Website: crate-barrel
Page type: customer-info-address
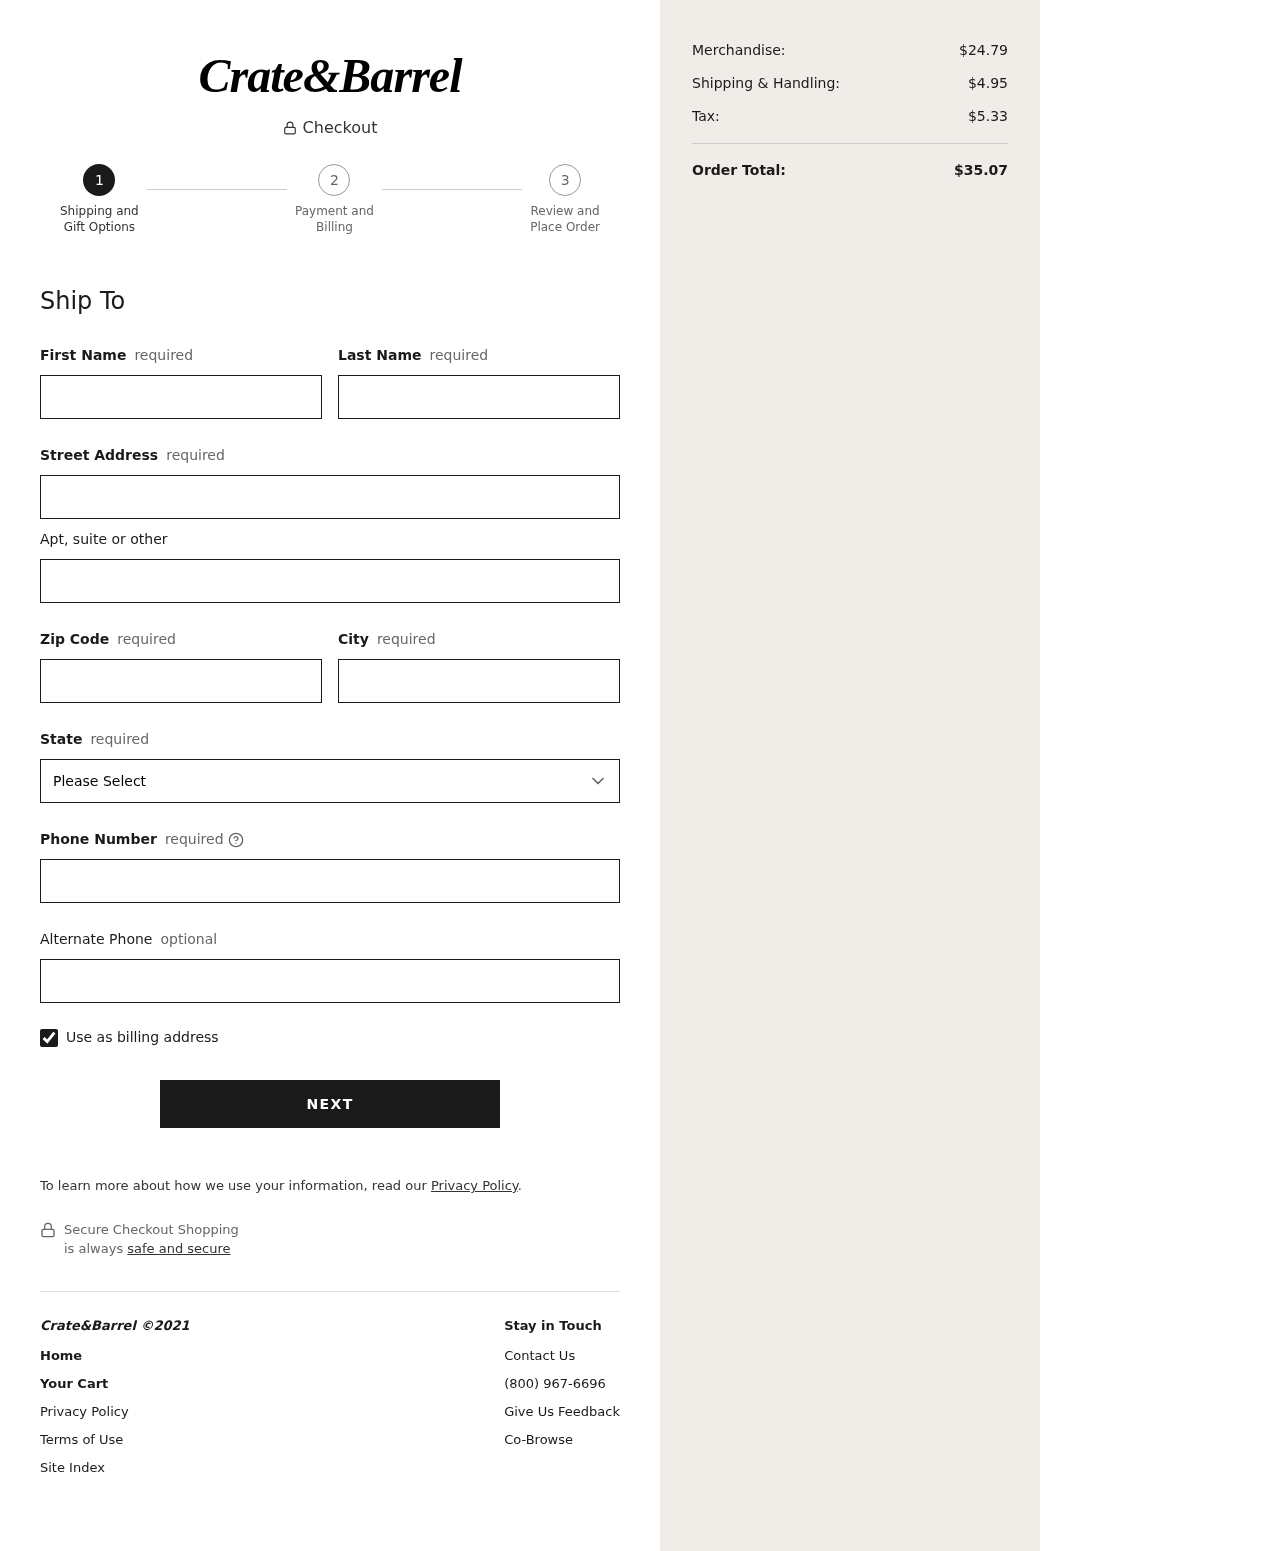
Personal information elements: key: PII_STATE
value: MP
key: PII_FIRSTNAME
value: Brian
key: PII_LASTNAME
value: Wheeler
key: PII_STREET
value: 58376 Craig Isle Apt. 573
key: PII_POSTCODE
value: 72403
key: PII_CITY
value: Port Shawnbury
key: PII_PHONE
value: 2076193251
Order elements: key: ORDER_SUBTOTAL
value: $24.79
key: ORDER_SHIPPING_COST
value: $4.95
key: ORDER_TAX
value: $5.33
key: ORDER_TOTAL
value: $35.07